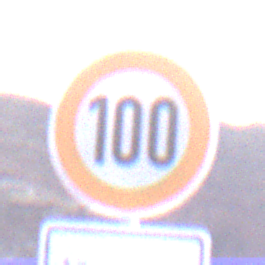
Verkehrszeichen: Geschwindigkeit100
Zusatzzeichen unten: HinweisDurchVerbaleAngabe6
Umgebung: Outdoor, Nature
Tageszeit: Dusk
Wetter: Clear
Licht: Natural
Jahreszeit: NotSpecified
Kontrast: LowContrast